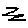
Label: zigzag